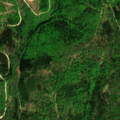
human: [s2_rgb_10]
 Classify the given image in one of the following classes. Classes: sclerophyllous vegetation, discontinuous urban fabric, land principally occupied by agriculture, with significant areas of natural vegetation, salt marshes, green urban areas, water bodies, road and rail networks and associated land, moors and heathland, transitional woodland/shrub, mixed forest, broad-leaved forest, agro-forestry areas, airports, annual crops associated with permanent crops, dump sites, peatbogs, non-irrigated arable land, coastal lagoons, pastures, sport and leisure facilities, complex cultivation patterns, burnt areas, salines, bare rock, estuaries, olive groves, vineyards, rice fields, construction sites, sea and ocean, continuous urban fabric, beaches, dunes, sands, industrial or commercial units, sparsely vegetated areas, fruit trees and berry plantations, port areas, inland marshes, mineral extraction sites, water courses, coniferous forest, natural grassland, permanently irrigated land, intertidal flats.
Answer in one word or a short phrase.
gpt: broad-leaved forest, mixed forest, transitional woodland/shrub